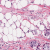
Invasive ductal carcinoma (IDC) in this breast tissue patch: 1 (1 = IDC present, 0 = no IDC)